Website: lowes
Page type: order-tracking
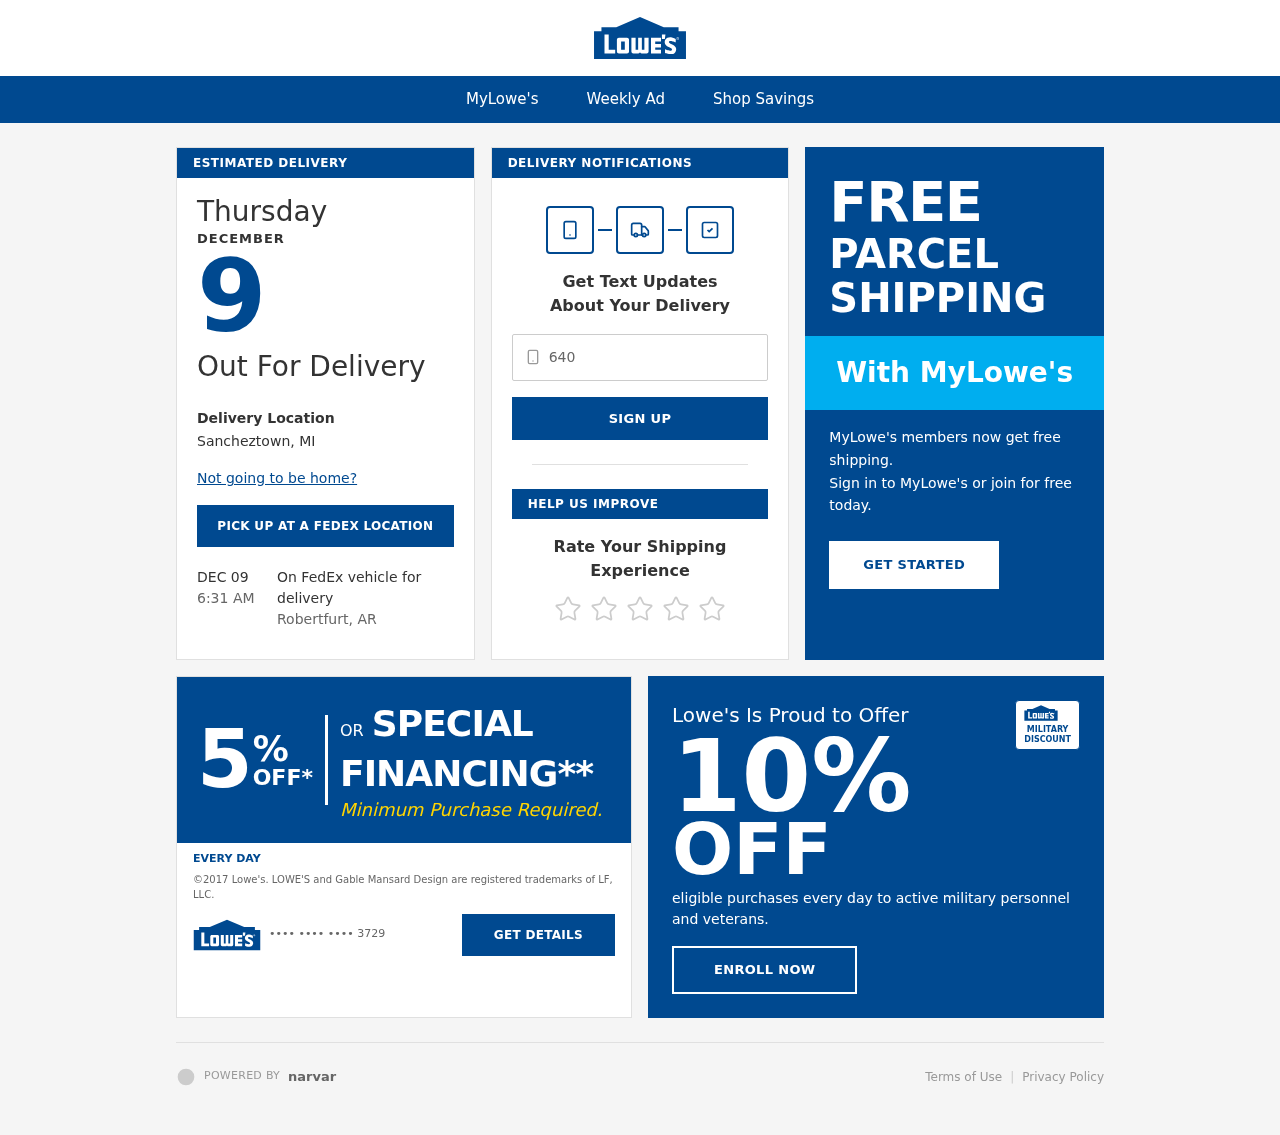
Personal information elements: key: PII_CARD_LAST4
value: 3729
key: PII_PHONE
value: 6404374866
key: PII_CITY_STATE
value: Sancheztown, MI
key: PII_CITY_STATE2
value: Robertfurt, AR
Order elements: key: ORDER_DELIVERY_DATE
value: DEC 09
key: ORDER_DELIVERY_DATE
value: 6:31 AM
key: ORDER_DELIVERY_DATE
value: DECEMBER
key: ORDER_DELIVERY_DATE
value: Thursday
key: ORDER_DELIVERY_DATE
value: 9